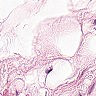
Metastatic tissue present: no